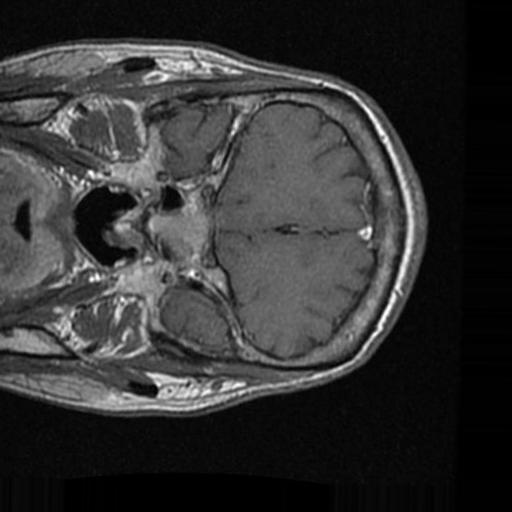
Label: brain_tumor